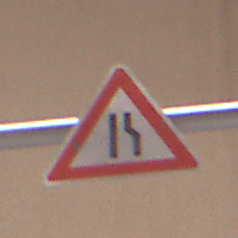
Verkehrszeichen: EinseitigVerengteFahrbahnRechts
Umgebung: Outdoor, Urban
Tageszeit: Midday
Wetter: PartlyCloudy
Licht: Natural
Jahreszeit: NotSpecified
Kontrast: MediumContrast